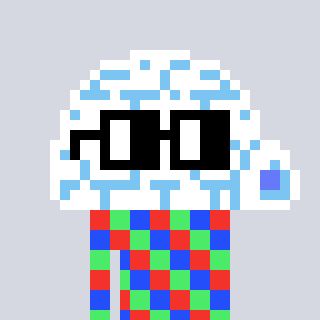
a pixel art character with square black glasses, a igloo-shaped head and a bege-colored body on a cool background